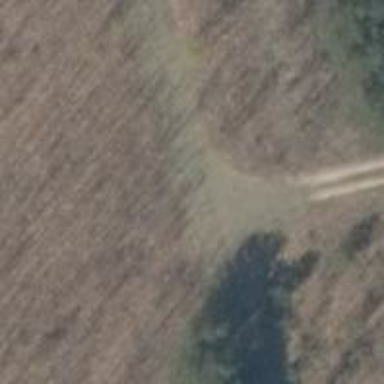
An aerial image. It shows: Dirt track road with grade 4 tracktype.